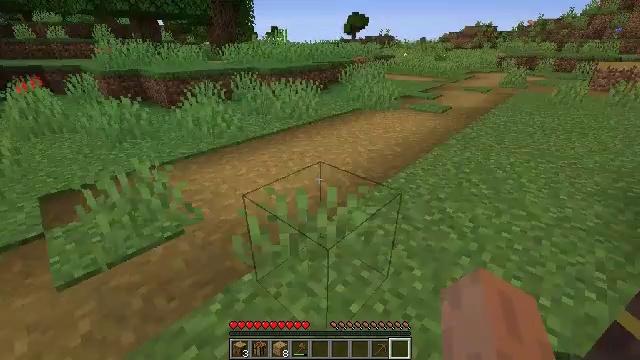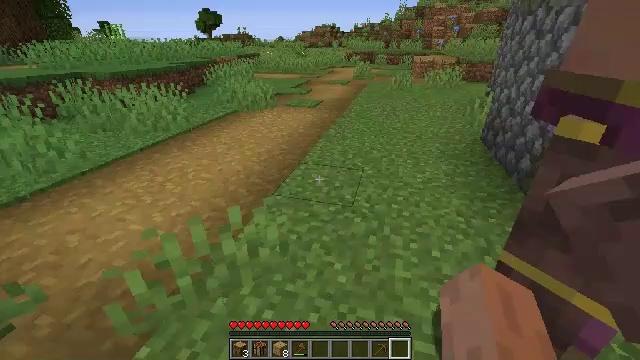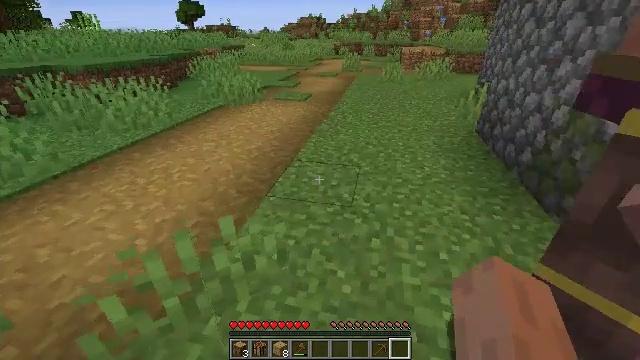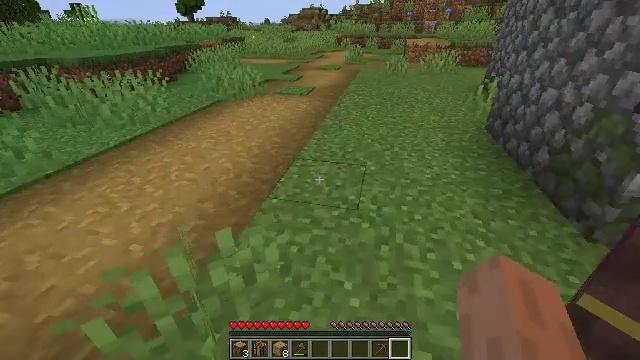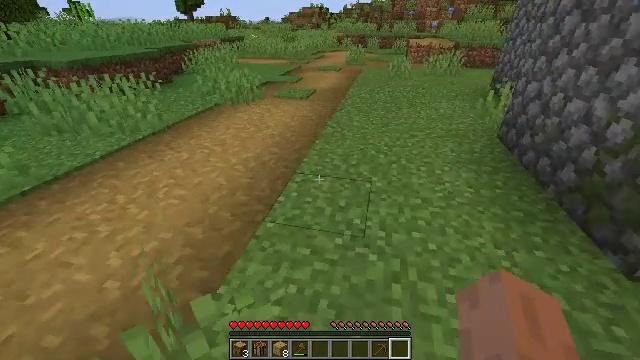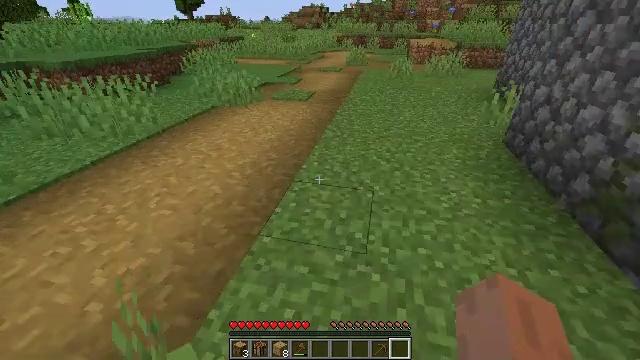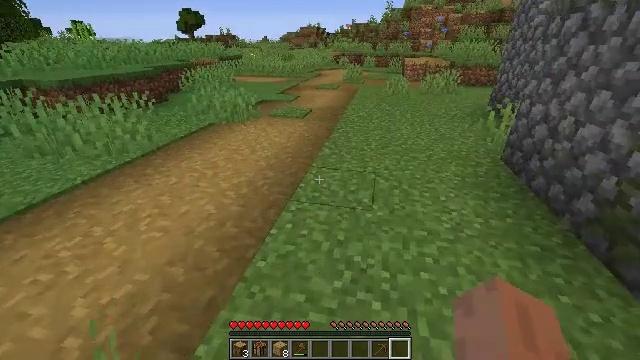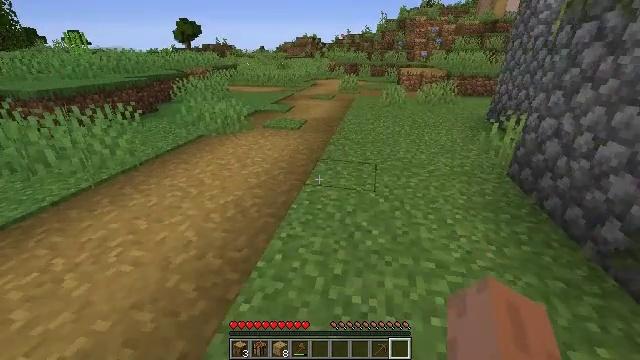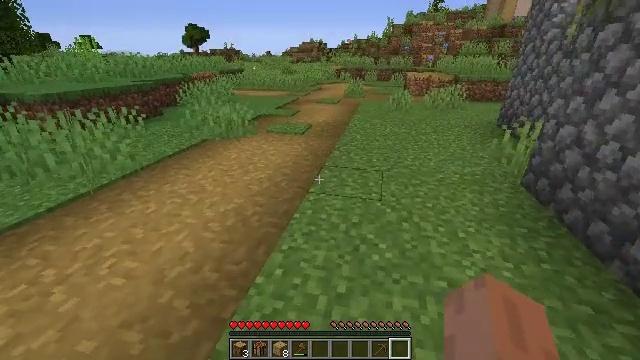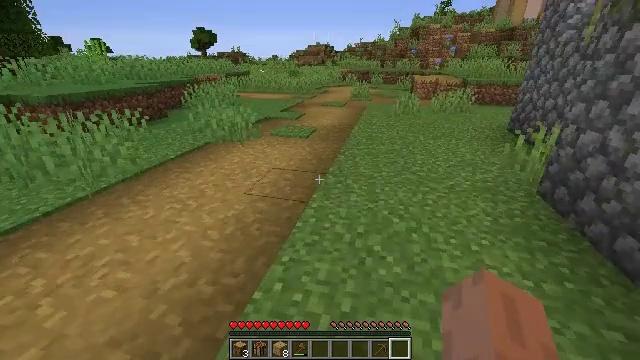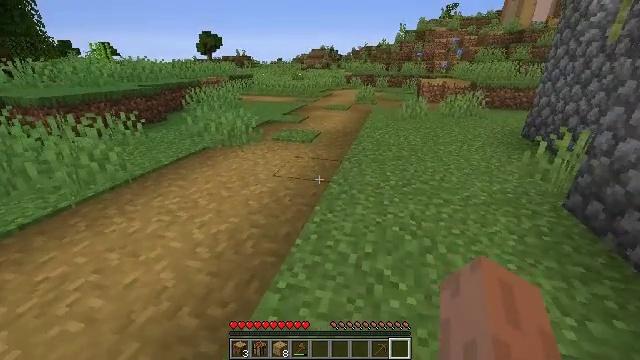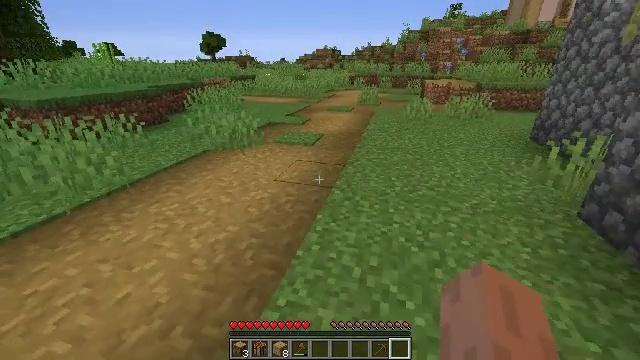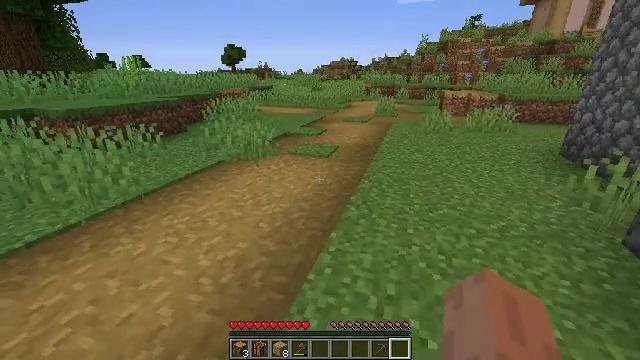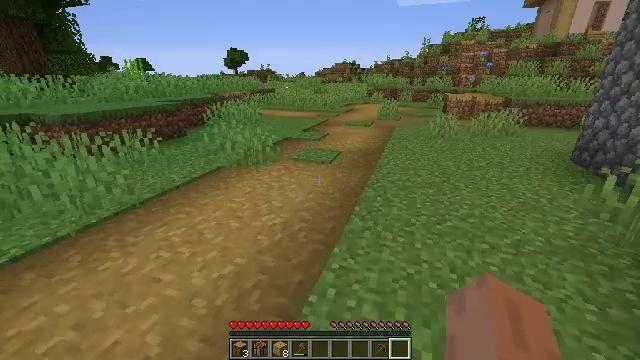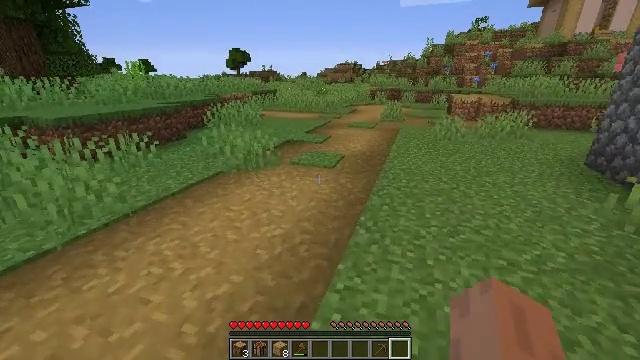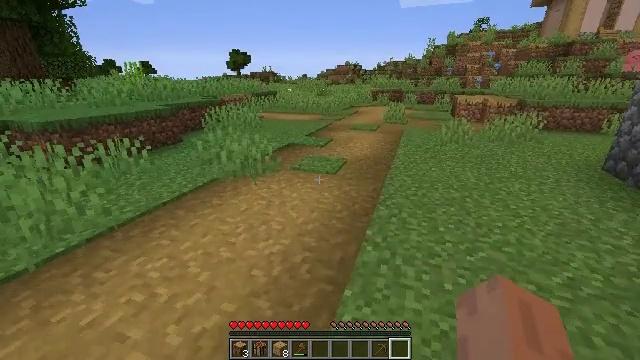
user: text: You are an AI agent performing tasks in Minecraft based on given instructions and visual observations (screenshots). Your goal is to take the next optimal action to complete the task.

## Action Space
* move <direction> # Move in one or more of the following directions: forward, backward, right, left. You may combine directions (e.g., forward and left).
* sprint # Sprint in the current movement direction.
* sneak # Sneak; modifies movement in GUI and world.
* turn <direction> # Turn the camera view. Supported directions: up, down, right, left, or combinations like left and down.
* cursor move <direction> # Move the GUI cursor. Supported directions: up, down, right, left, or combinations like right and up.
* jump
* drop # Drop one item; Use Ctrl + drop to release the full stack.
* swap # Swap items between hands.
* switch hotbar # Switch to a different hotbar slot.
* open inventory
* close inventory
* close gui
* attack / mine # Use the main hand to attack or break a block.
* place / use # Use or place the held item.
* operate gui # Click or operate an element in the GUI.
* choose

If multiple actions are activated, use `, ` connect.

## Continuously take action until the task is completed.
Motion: motion action
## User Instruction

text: Remove the grass path from the ground.
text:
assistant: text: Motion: move forward, turn right
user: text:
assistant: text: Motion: move forward, turn right and down
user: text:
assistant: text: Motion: move forward, turn down
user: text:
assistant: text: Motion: move forward
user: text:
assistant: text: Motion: move forward
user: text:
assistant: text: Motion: move forward, turn up
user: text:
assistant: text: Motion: move forward, turn up
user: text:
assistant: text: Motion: move forward, turn left
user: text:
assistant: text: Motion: move forward, turn left
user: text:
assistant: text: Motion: move forward
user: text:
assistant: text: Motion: move forward
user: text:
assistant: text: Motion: move forward, turn left and up
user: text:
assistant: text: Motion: move forward
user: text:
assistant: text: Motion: move forward
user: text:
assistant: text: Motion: move forward
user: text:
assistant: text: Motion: move forward
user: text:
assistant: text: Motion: move forward
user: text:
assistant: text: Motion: move forward
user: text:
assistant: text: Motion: move forward
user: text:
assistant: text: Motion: move forward
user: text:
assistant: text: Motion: move forward
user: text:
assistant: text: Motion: move forward
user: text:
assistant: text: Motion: move forward
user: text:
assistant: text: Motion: move forward
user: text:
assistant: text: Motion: move forward
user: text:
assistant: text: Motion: move forward
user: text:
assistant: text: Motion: move forward
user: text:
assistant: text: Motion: move forward
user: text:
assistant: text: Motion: move forward
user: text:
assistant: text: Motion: move forward, turn right